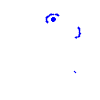
Particle: pion